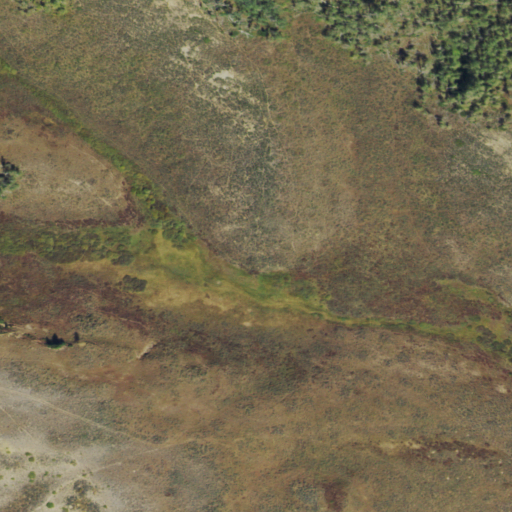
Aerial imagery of ridge(s) in Colorado named Mexican Ridge containing shrub, herbaceous wetlands, deciduous forest, and woody wetlands